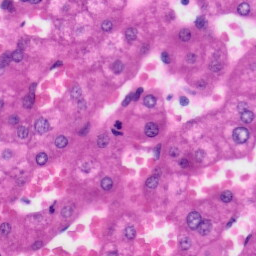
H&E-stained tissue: Liver